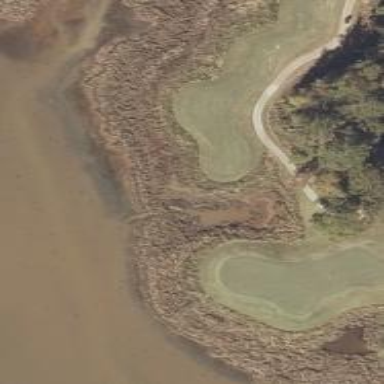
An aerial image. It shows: Golf tee.